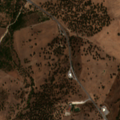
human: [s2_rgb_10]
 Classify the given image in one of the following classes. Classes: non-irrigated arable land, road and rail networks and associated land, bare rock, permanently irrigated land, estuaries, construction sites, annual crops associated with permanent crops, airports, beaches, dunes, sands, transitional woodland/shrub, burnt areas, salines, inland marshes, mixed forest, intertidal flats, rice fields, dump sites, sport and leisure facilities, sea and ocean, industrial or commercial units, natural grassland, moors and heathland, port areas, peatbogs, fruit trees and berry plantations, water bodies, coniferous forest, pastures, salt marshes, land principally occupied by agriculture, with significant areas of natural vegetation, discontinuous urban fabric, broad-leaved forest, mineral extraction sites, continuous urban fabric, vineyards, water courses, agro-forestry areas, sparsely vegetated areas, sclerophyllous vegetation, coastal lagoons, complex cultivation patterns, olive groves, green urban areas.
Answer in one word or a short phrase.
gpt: non-irrigated arable land, agro-forestry areas, transitional woodland/shrub